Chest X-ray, PA view. Patient: 73 years old, sex M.
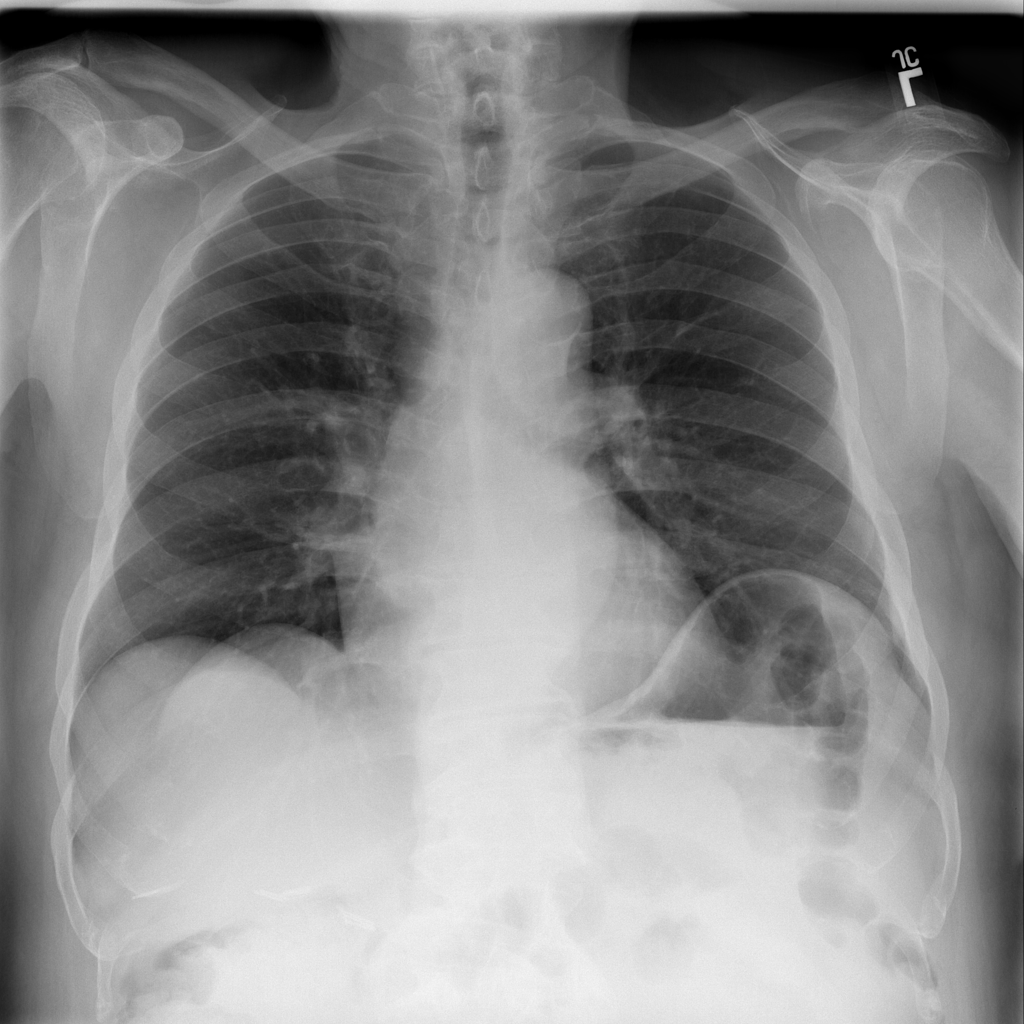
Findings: No Finding